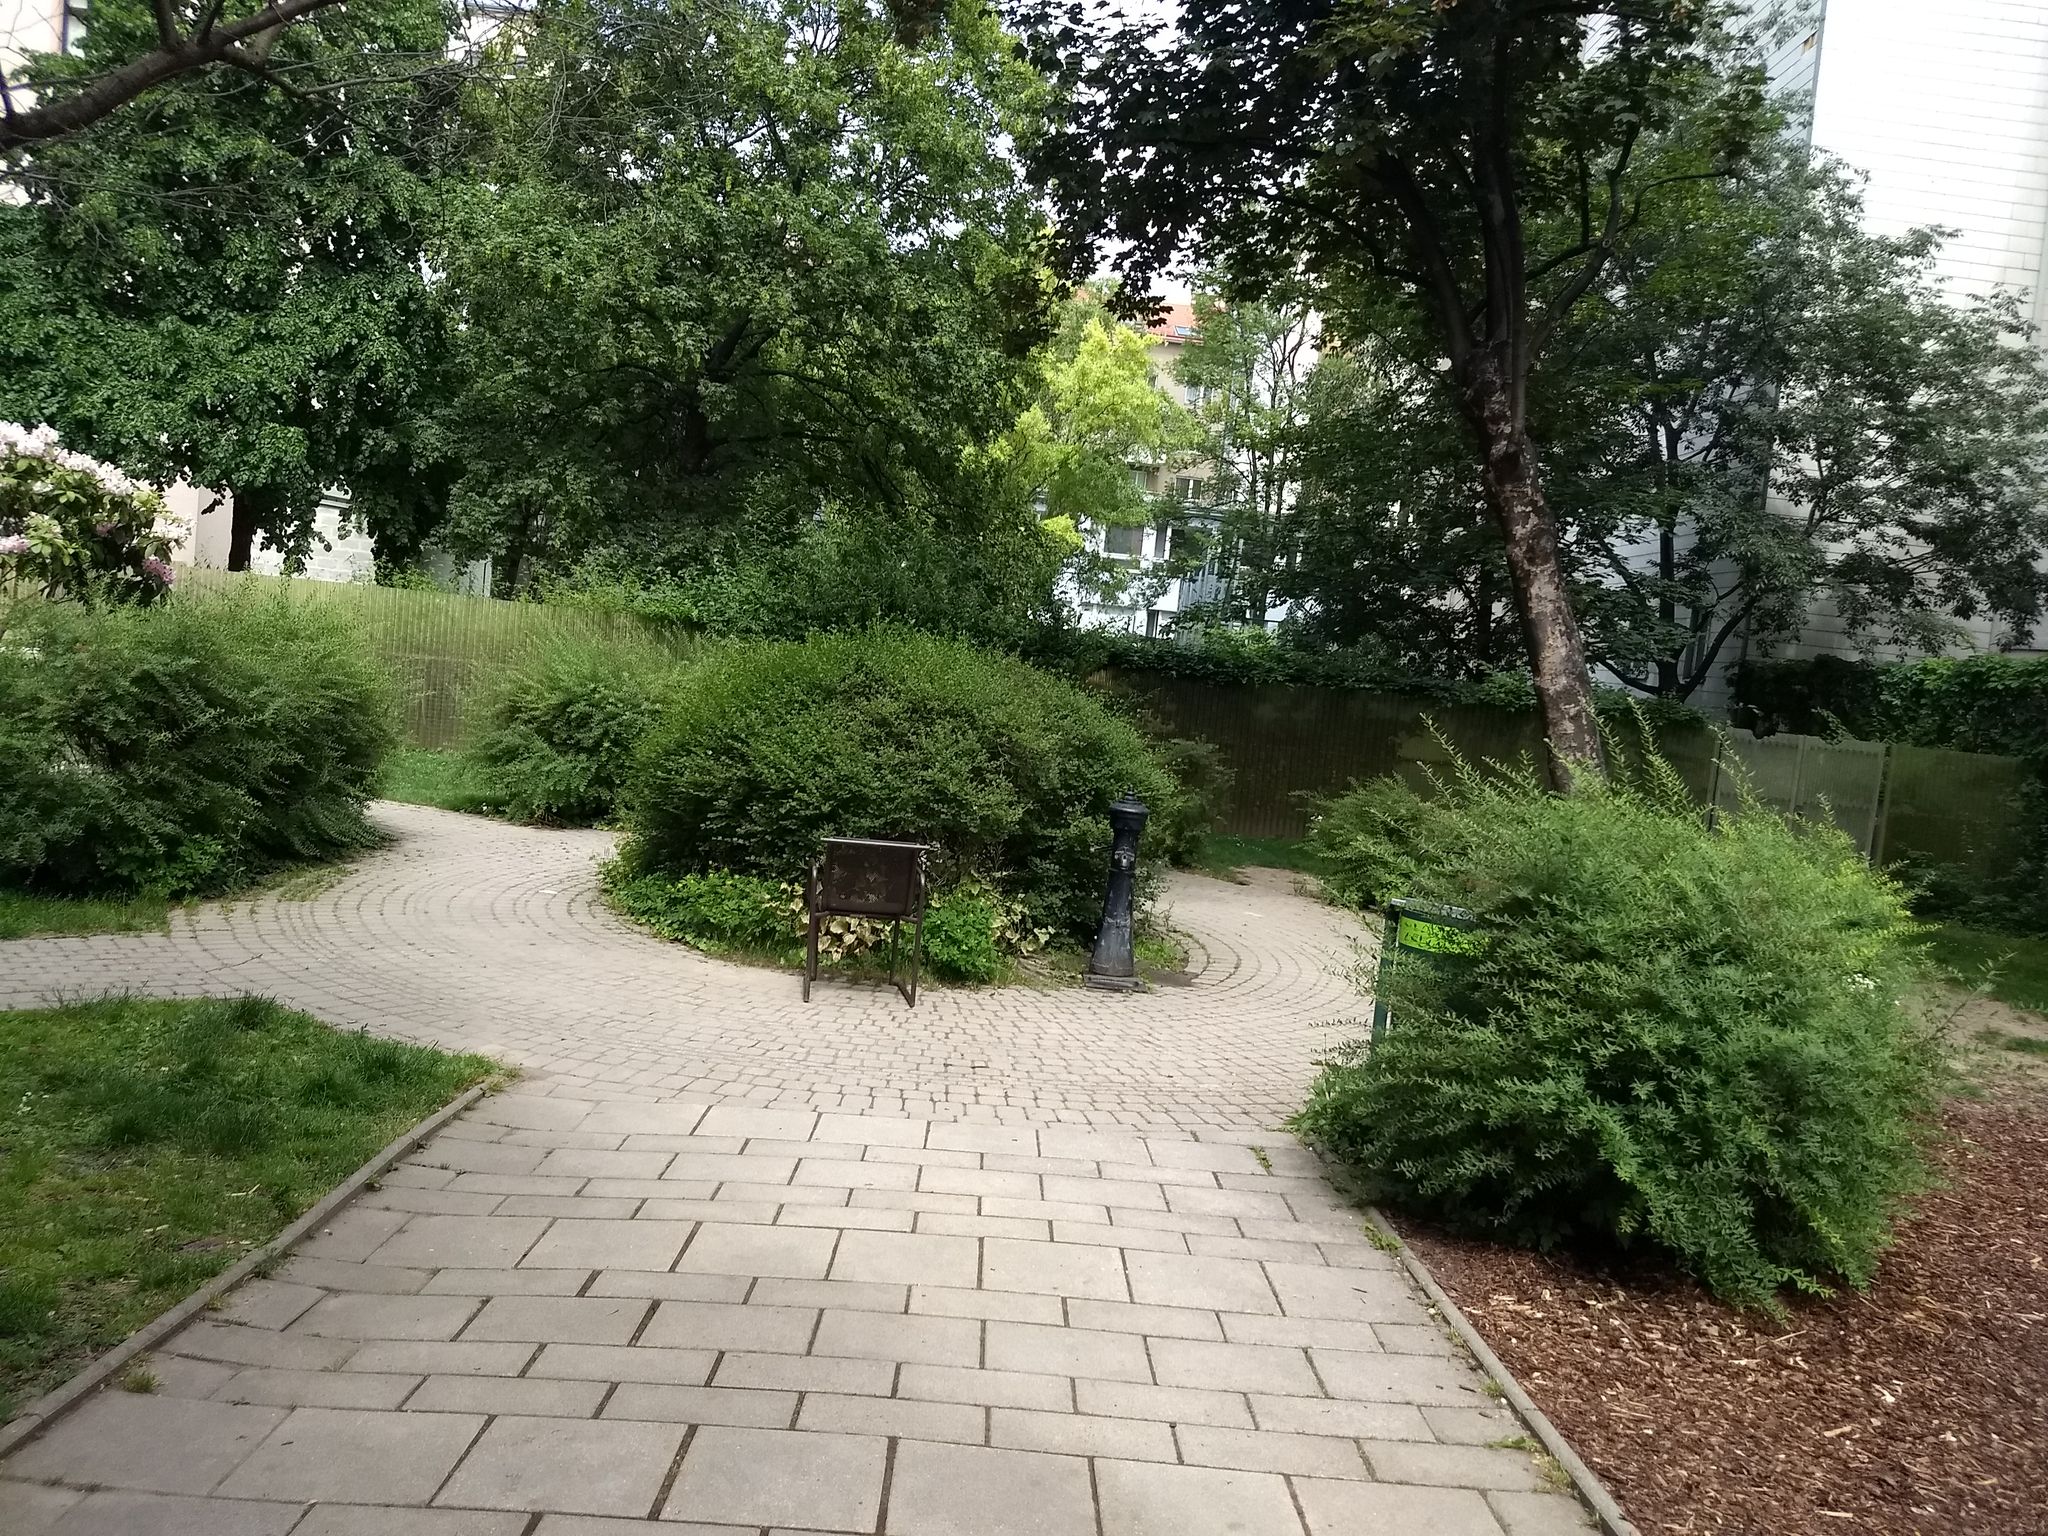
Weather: clear
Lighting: day
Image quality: slightly poor
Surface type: walking surface
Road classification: footway, service
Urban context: urban centre
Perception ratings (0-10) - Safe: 7.73, Lively: 5.47, Beautiful: 9.67, Boring: 7.94, Depressing: 1.22, Wealthy: 8.69